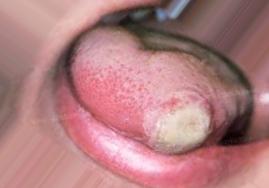
Condition: Mouth Ulcer